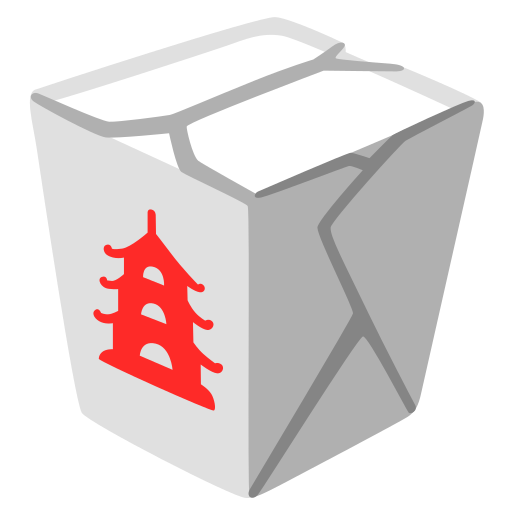
Emoji: 🥡